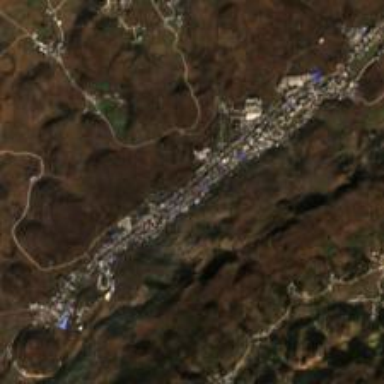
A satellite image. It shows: Ethnic township within town.